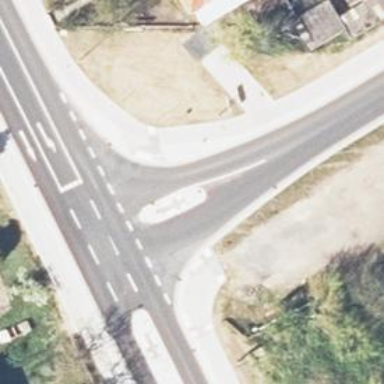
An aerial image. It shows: Secondary road with asphalt surface and traffic calming island.